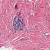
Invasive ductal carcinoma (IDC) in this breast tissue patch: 0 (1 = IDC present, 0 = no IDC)